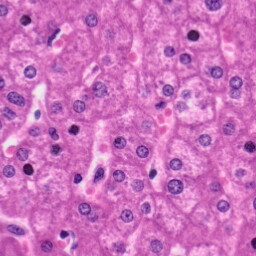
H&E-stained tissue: Liver